Question: I want to filter 3rd column field as per write in text field. But its not work. And i also want to column filter textfield after table head.

'''
<script type="text/javascript" src="assets/admin/js/jquery.validate.js"></script>
<script type="text/javascript" src="assets/admin/js/jquery.dataTables.js"></script>
<script type="text/javascript" src="assets/admin/js/jquery.datatables.columnfilter.js"></script>
'''
'''
<script>
$(document).ready(function() {
$('#example').dataTable( {
"bProcessing": true,
"bFilter" : true,
//"bServerSide": true,
"aaSorting": [[0,'desc']],
"aoColumns":[{ "bVisible":false, "bSearchable": false, "bSortable": false},
{ "bVisible":true,"bSearchable": true, "bSortable": true , "mRender": rendercheckbox},
{ "bVisible":true,"bSearchable": true, "bSortable": true , "mRender": renderucwords},
{ "bVisible":true,"bSearchable": true, "bSortable": false , "mRender": renderattachment, "sClass": "center"},
{ "bVisible":true, "bSearchable": false, "bSortable": false ,"mRender": renderaction , "sClass": "center"}],
"bJQueryUI": true,
"sPaginationType": "full_numbers",
"sScrollX": "100%",
"sScrollXInner": "100%",
"bScrollCollapse": true,
"sAjaxSource":"<?php echo site_url('admins/promotion/getdata');?>"
} ).
columnFilter({
sPlaceHolder: "head:before",
bFilter: false,
aoColumns: [ null,
null,
{ type: "text",
},
null,
null
]
});
});
</script>
'''
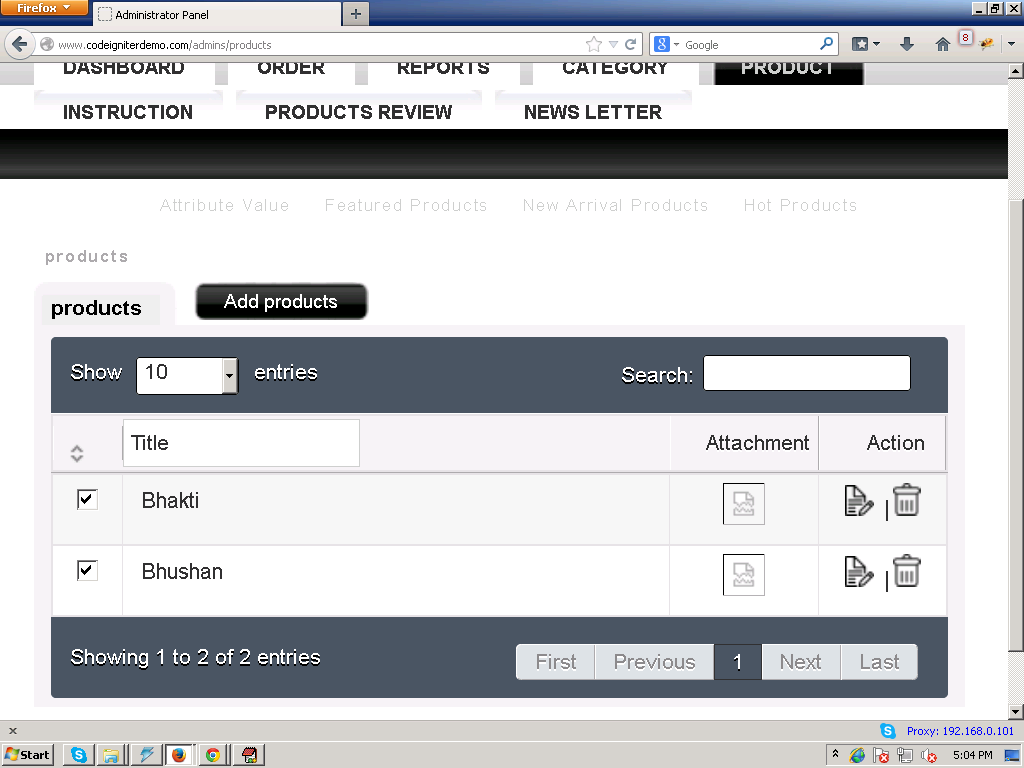
Answer: '''
$('#example').DataTable( {});
'''
'''
$('#example').dataTable( {});
'''
Also check for any javascript error in console